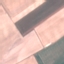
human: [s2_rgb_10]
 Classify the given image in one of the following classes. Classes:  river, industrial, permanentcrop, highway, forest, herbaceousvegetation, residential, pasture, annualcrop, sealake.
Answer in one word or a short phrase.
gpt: AnnualCrop